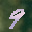
Label: 9